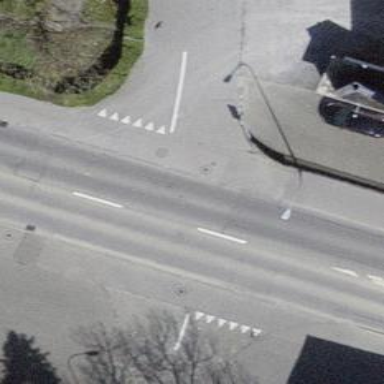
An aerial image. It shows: Residential road with asphalt surface. There are sidewalks on both sides and cycle track on both sides as well.